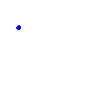
Particle: pion